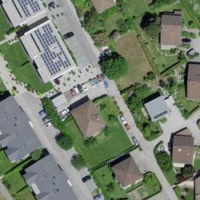
EUNIS habitat code: 55
Species observed at this site:
Nicandra physalodes